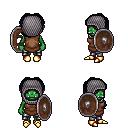
a pixel art fantasy rpg character, female body template, orc, green skin, brown tunic, metal pants, raven princess hairstyle, chain hood, gold boots, shield, four views (front, back, left, right), 2x2 character sprite sheet, small pixel art, hard edges, no anti-aliasing